Question: I'm writting an Android app. I have several spinners. Each one shows an extra line near the bottom and on the left and right sides of the spinner. Please see the image. Does anyone know why this is happening and how to fix it?

Here's the entry in the xml file that defines the spinner:
'''
<Spinner android:id="@+id/formatSpinner"
android:layout_width="fill_parent"
android:layout_height="wrap_content"
android:drawSelectorOnTop="true"
android:prompt="@string/format_prompt"/>
'''
And here is the code that initializes it:
'''
cur = mDbHelper.fetchAllFormats();
adapter = new SimpleCursorAdapter(this, android.R.layout.simple_spinner_item, cur,
new String[]{MoviesDbAdapter.KEY_NAME}, new int[]{android.R.id.text1});
adapter.setDropDownViewResource(android.R.layout.simple_spinner_dropdown_item);
formatSpinner.setAdapter(adapter);
'''
Thanks!
Update1: I did some experimenting, and if the TextView that precedes the spinner is removed from the XML file, the spinner displays properly. I have no idea why this would be, any ideas?
Update2: Also, if I add a layout_marginTop to the spinner, the problem goes away! This is really weird.
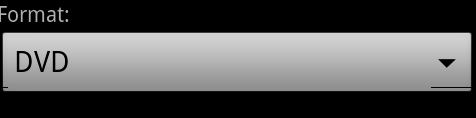
Answer: This is clearly a bug with android. I have seen others run into the same issue, and no one has a good answer. This is actually not a line being drawn on the spinner control, as I had originally thought, but a "gap" in the drawing of the control that allows the background color to show through.
The fix, or work around for this is to change the position of where the spinner is drawn. I did this by adding an odd numbered margin before the first spinner. In my case, I used 5dp. I then used 4dp for the following two spinners so that they all begin on an odd pixel number.
This is kind of ugly, but until a fix is created for this, it is the best solution I've found.